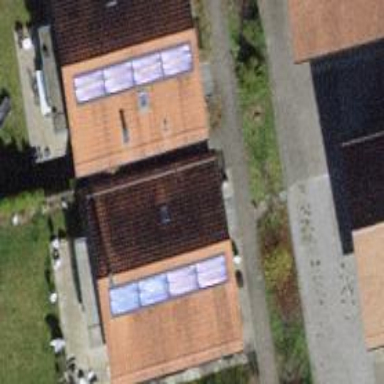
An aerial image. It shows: Building with tiled roof.